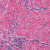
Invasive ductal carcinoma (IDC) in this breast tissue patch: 0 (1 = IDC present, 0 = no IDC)